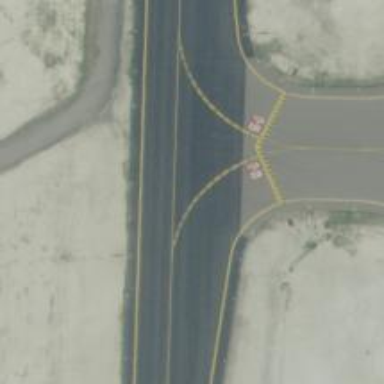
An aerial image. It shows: Image of taxiway at airport.